Interaction volume radius: 5 \u00c5
Interaction volume height: 10 \u00c5
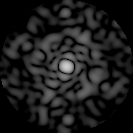
Disorder parameter: 0.8448